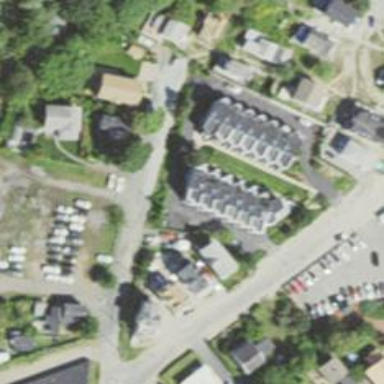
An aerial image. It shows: Residential road.